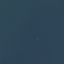
Land use / land cover: SeaLake